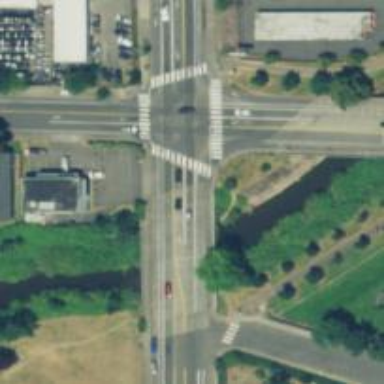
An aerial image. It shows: Crossing on path.